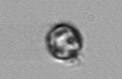
Label: Dinophyceae